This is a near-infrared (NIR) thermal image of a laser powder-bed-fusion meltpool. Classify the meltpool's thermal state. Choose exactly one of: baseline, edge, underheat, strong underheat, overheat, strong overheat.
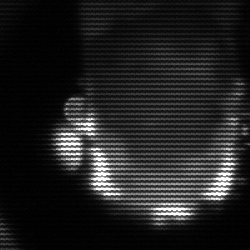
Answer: baseline